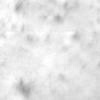
Label: no_change